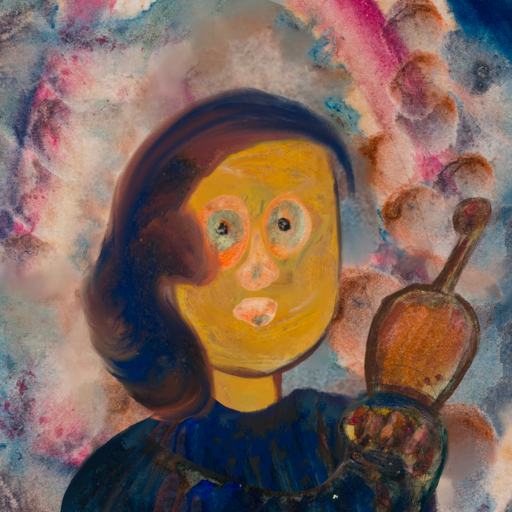
Background: Rupkatha, Head And Neck Front: After_Raid, Face Front: Childish, Bust: Pipe, Hair Front: Mother_And_Son_Son, Head Accessory: Blank, Second Necklace: Blank, Necklace: Blank, Baby: Blank